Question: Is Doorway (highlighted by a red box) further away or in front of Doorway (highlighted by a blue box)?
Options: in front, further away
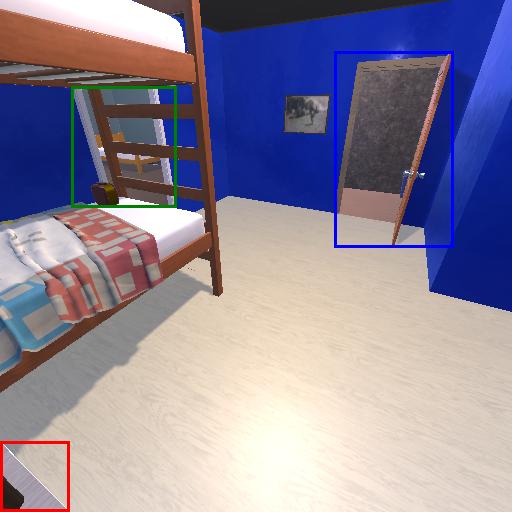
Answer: in front